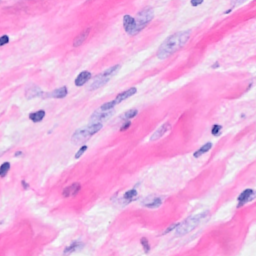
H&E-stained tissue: Breast